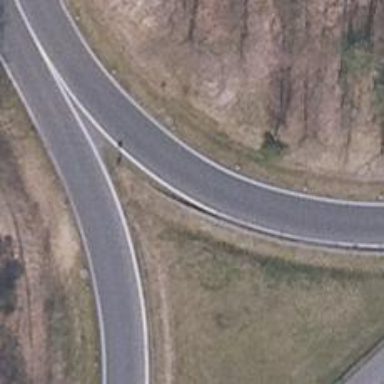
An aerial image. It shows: Asphalt motorway link.